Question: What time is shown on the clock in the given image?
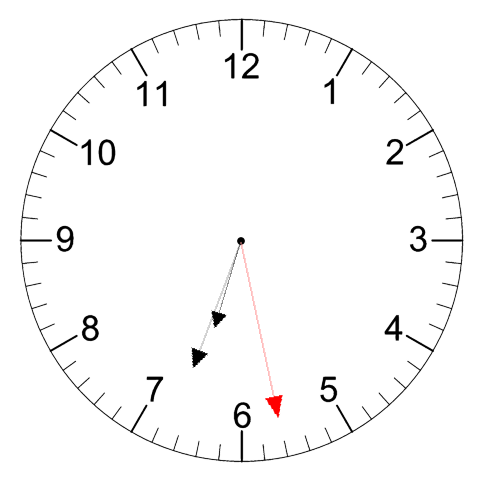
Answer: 06:33:28